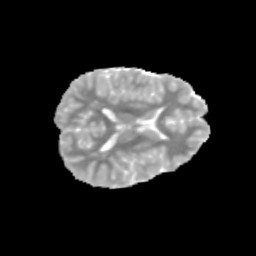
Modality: MD
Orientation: axial
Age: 11
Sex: male
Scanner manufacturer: siemens
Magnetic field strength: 3 T
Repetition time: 3.8 s
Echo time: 0.07 s